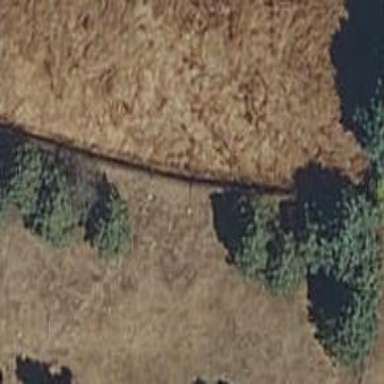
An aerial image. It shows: Hedge barrier.